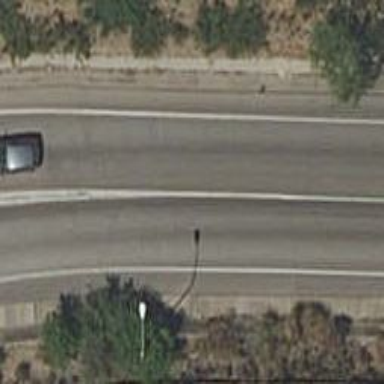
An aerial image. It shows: Traffic hump for calming the traffic.